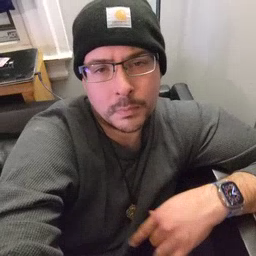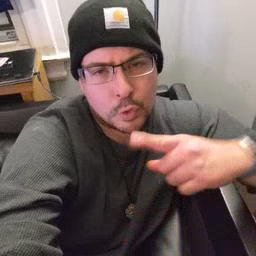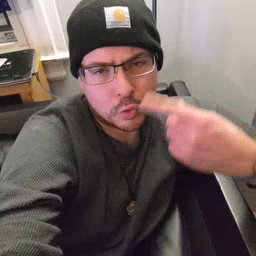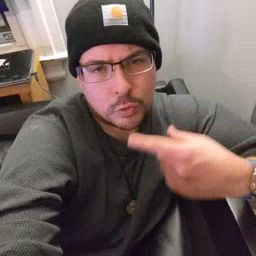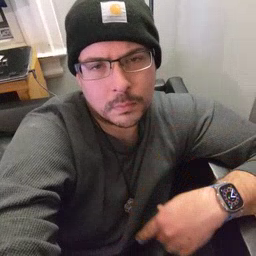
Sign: look